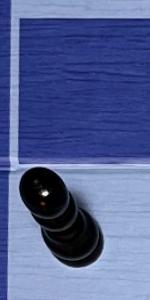
Label: Pawn_Black